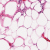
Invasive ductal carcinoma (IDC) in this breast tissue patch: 0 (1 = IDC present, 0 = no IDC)